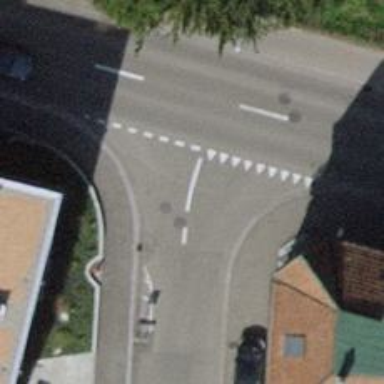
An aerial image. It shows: Unmarked crossing on the road.